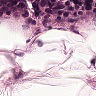
Metastatic tissue present: yes